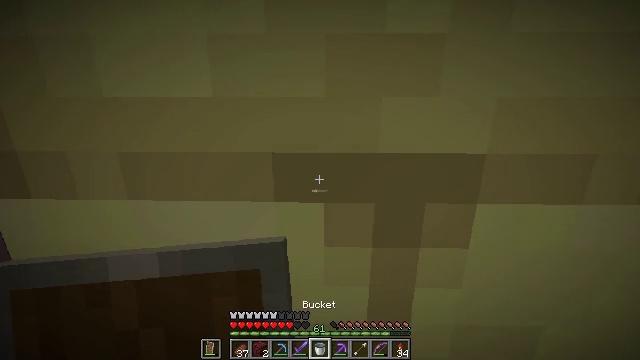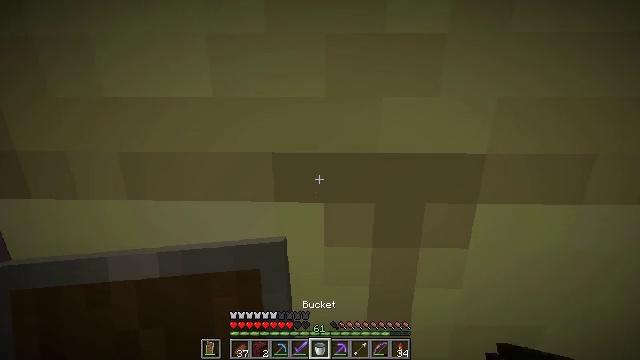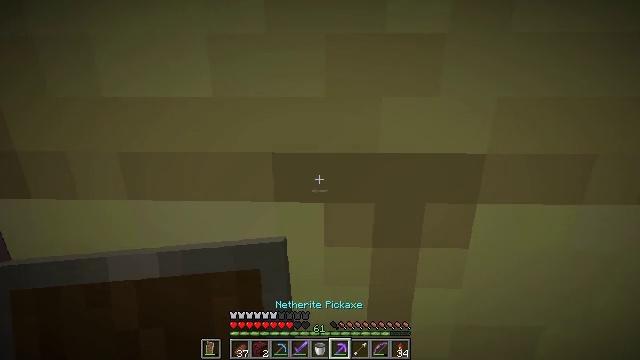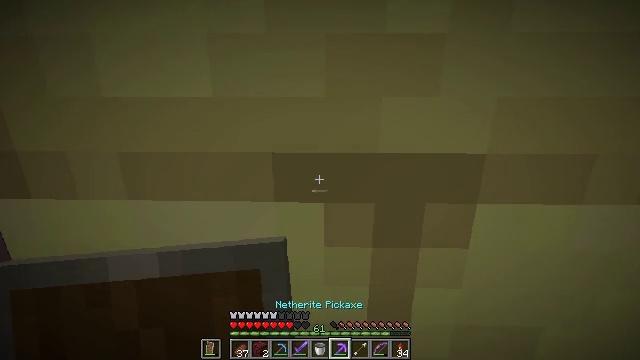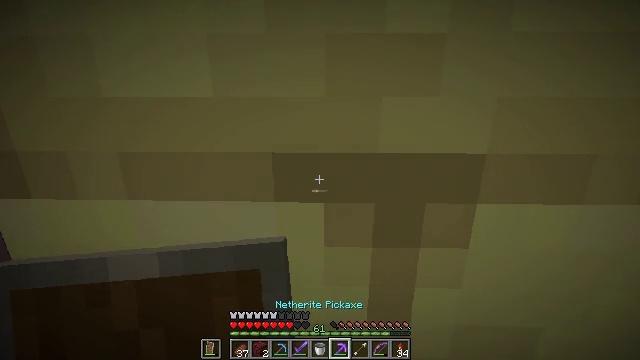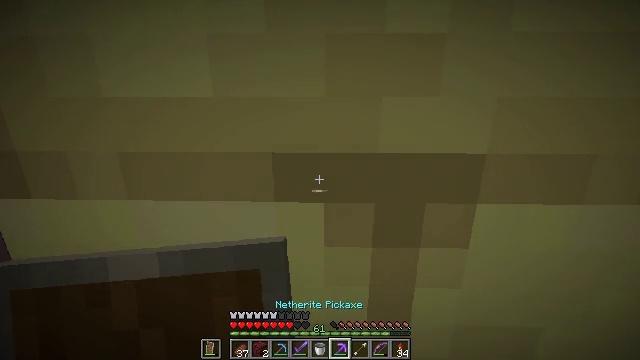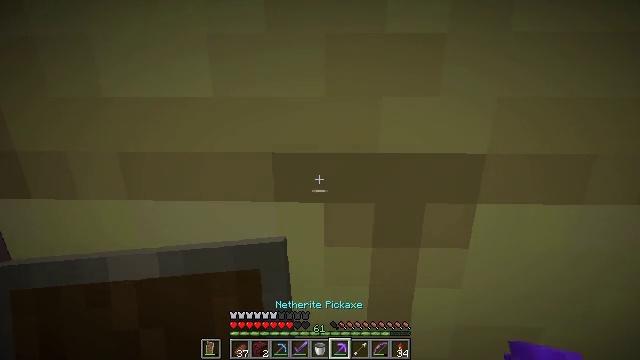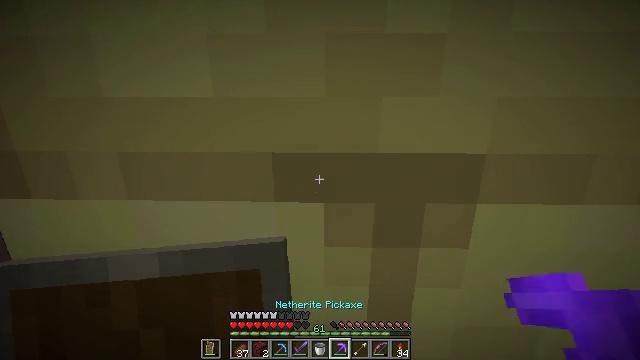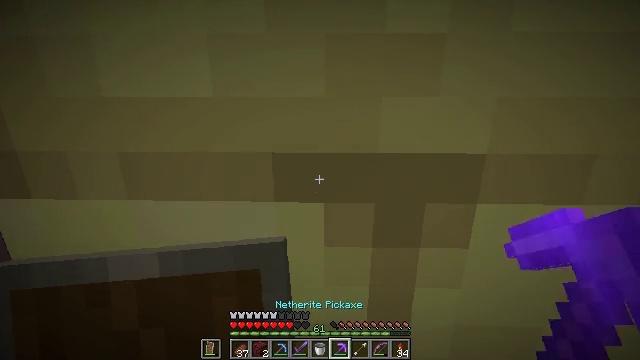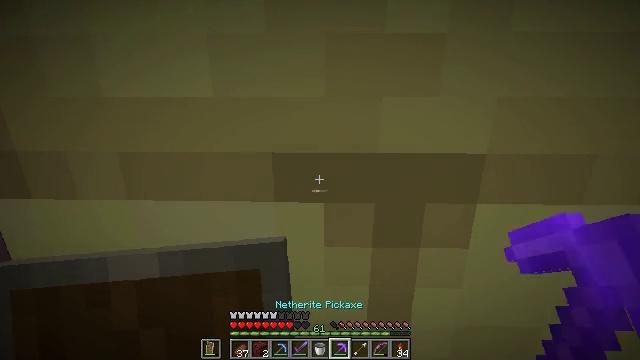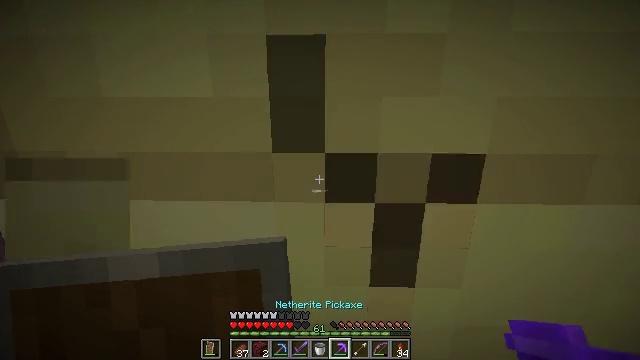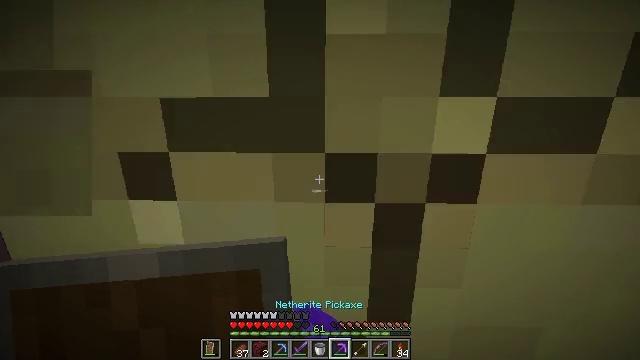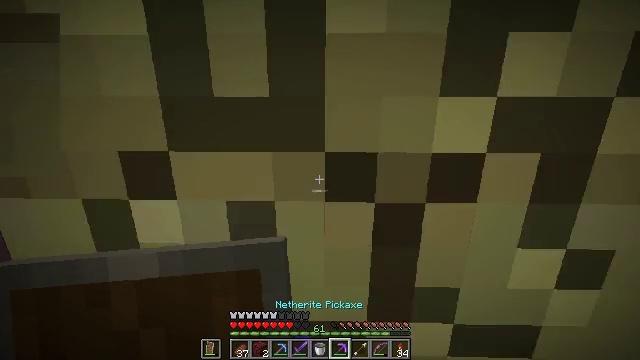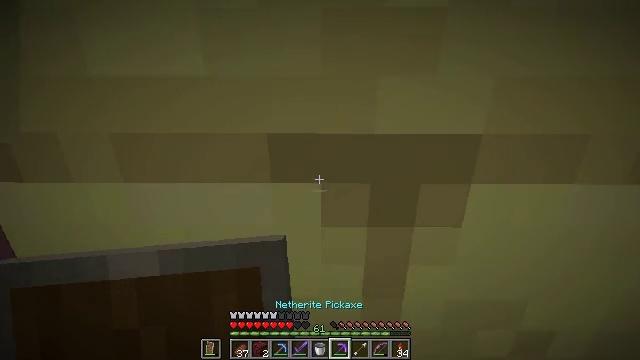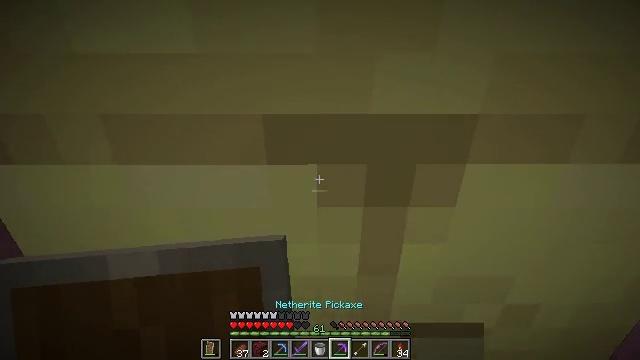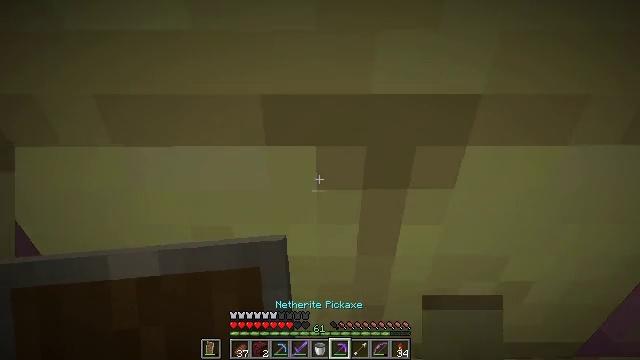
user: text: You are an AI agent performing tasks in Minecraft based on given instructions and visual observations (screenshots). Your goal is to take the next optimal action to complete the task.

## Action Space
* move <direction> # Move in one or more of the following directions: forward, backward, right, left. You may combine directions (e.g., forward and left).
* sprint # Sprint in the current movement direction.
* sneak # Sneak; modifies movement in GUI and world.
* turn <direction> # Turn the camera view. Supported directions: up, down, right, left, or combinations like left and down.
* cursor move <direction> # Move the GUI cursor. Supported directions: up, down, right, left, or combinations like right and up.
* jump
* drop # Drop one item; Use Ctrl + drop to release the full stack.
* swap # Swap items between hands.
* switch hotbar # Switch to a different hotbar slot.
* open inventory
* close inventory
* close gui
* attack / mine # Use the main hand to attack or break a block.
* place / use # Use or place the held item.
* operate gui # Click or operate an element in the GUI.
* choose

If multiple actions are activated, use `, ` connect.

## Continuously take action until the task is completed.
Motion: motion action
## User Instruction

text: Mine end stone bricks.
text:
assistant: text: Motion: no_op
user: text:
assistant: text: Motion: no_op
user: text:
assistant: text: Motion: no_op
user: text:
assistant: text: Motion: no_op
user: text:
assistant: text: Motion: no_op
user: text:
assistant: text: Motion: no_op
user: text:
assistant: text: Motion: no_op
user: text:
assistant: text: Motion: no_op
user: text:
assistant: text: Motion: no_op
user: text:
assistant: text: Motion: attack / mine
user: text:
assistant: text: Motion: attack / mine
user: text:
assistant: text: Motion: attack / mine
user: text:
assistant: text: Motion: turn down
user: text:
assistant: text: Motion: turn down
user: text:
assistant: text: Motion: turn down
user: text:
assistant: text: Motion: turn down
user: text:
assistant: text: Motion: turn down
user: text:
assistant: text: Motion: turn down
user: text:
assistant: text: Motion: no_op
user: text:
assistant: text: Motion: attack / mine
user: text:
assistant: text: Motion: attack / mine
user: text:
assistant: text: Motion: attack / mine
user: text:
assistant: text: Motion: attack / mine
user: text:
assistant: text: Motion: attack / mine
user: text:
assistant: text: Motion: attack / mine
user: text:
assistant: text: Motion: turn down, attack / mine
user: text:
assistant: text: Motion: turn down, attack / mine
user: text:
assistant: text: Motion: attack / mine
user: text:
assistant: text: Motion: attack / mine
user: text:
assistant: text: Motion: attack / mine